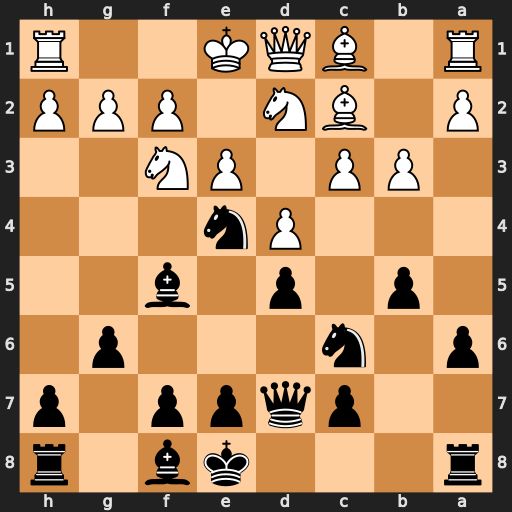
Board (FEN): r3kb1r/2pqpp1p/p1n3p1/1p1p1b2/3Pn3/1PP1PN2/P1BN1PPP/R1BQK2R
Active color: b
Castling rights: KQkq
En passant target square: -
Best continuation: Nxc3 Bxf5 Qxf5